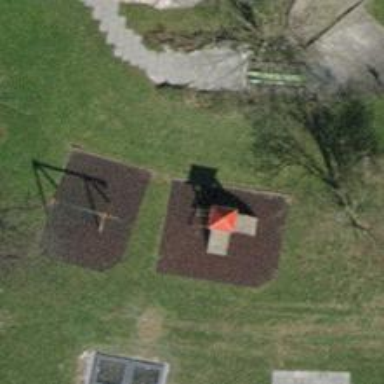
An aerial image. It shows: Playground area for leisure land.